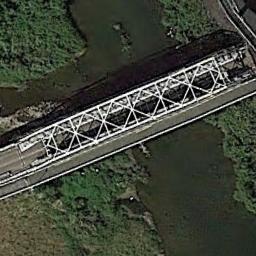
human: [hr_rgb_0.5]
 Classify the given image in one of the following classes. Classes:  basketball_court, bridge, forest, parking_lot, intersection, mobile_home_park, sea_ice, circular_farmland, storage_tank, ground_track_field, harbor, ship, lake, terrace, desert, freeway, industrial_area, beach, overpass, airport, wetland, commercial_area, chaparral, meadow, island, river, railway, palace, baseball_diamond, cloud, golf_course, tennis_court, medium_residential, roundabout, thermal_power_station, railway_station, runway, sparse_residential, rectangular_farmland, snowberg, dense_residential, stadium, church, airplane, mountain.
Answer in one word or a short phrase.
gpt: bridge